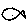
Label: fish